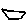
Label: hexagon